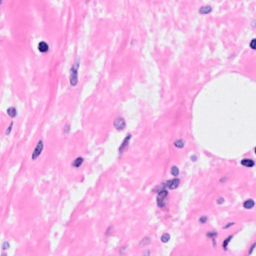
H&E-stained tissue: Breast